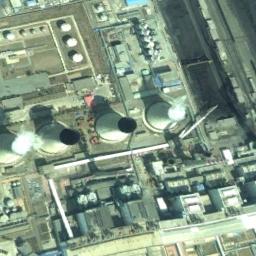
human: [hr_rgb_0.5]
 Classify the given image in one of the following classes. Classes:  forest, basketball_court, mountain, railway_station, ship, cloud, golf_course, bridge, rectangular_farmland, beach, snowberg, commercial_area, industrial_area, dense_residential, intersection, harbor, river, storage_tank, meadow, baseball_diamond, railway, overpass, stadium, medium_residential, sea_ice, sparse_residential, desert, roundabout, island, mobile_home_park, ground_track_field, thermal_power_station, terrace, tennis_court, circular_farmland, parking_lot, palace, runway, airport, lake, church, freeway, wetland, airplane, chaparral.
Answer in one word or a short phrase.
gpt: thermal_power_station